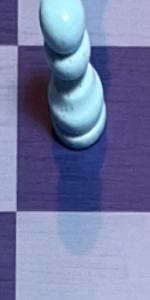
Label: Empty